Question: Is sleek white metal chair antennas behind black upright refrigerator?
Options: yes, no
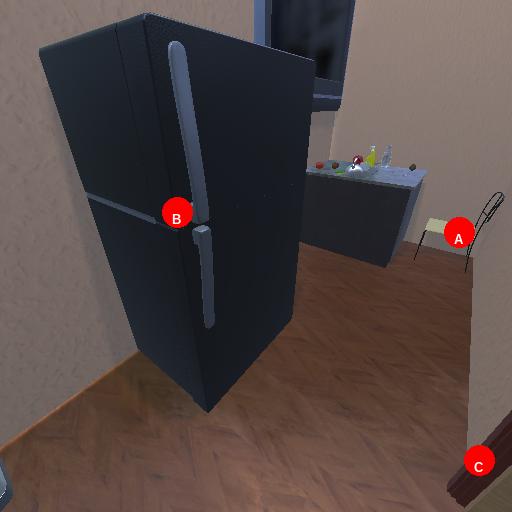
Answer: yes